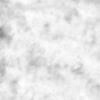
Label: no_change